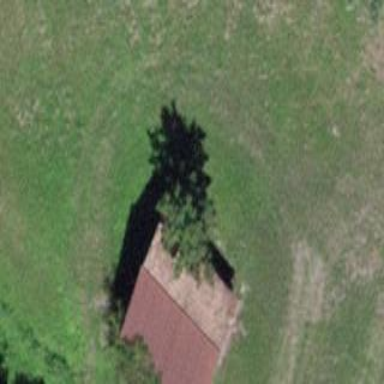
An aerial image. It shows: Rural barn.